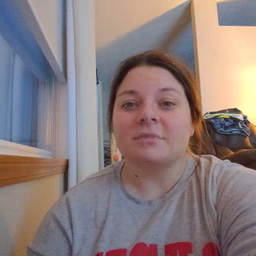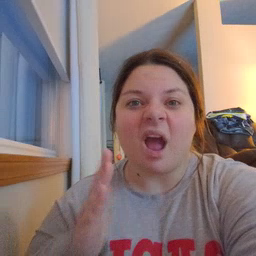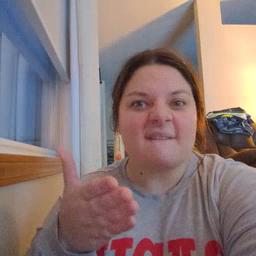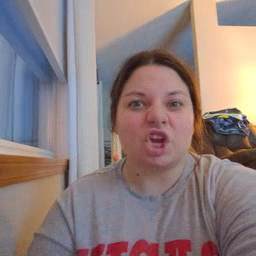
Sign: after